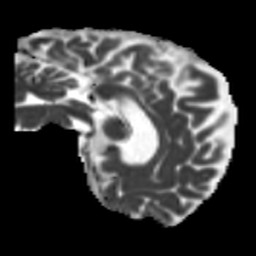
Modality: MD
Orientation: sagittal
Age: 49
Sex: male
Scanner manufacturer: siemens
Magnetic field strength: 3 T
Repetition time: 5.25 s
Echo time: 0.08 s